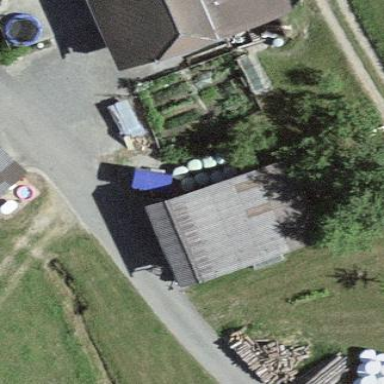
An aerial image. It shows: Shed.